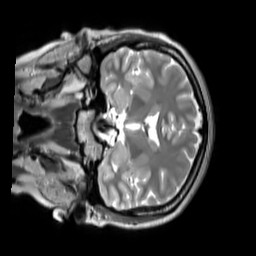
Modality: T2w
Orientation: coronal
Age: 27
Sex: female
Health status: ill
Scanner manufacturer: siemens
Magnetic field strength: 3 T
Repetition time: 2.8 s
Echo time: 0.326 s